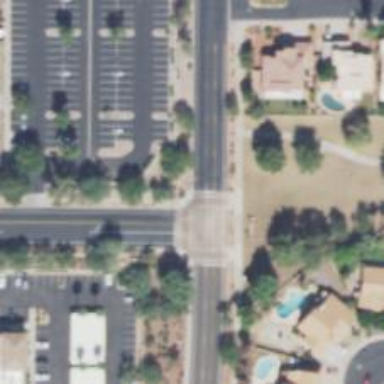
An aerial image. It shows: Solid stop line on the road.